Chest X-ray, PA view. Patient: 57 years old, sex M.
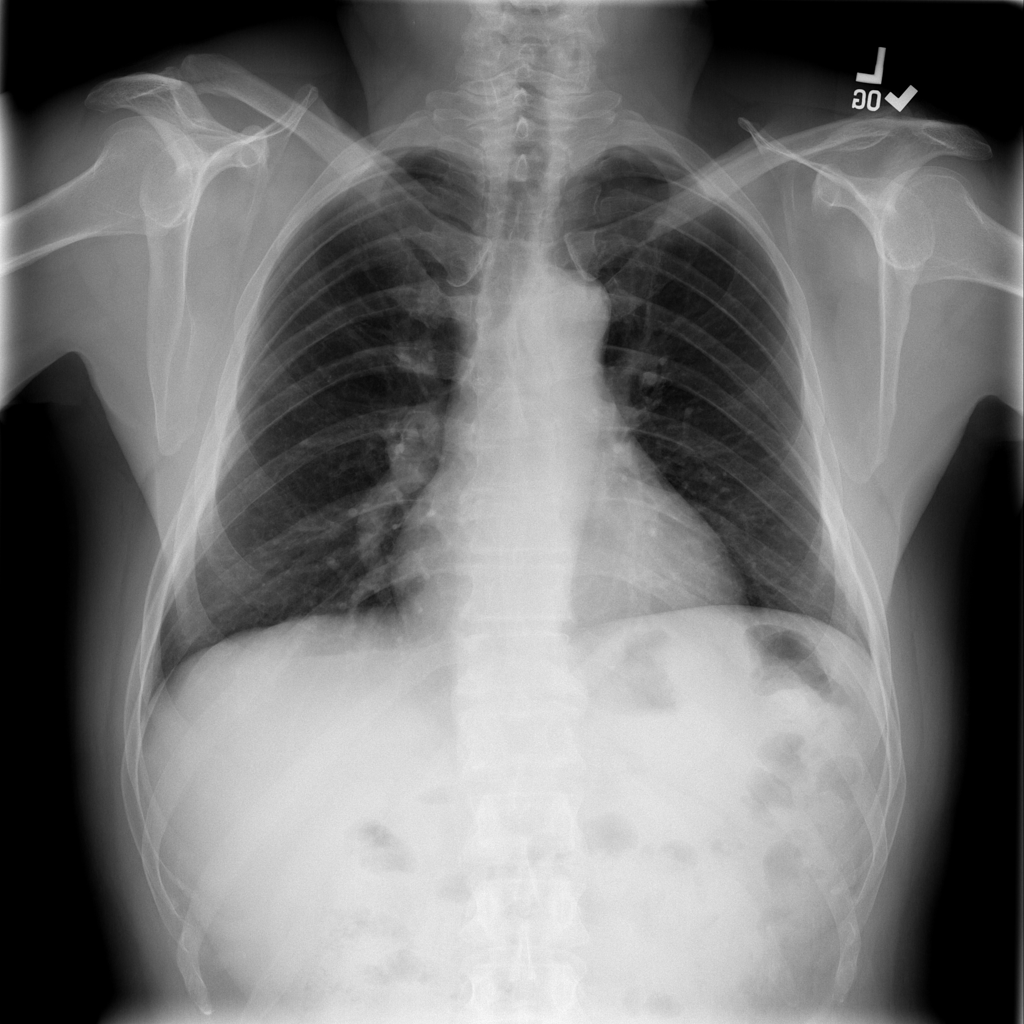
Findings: No Finding